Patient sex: M
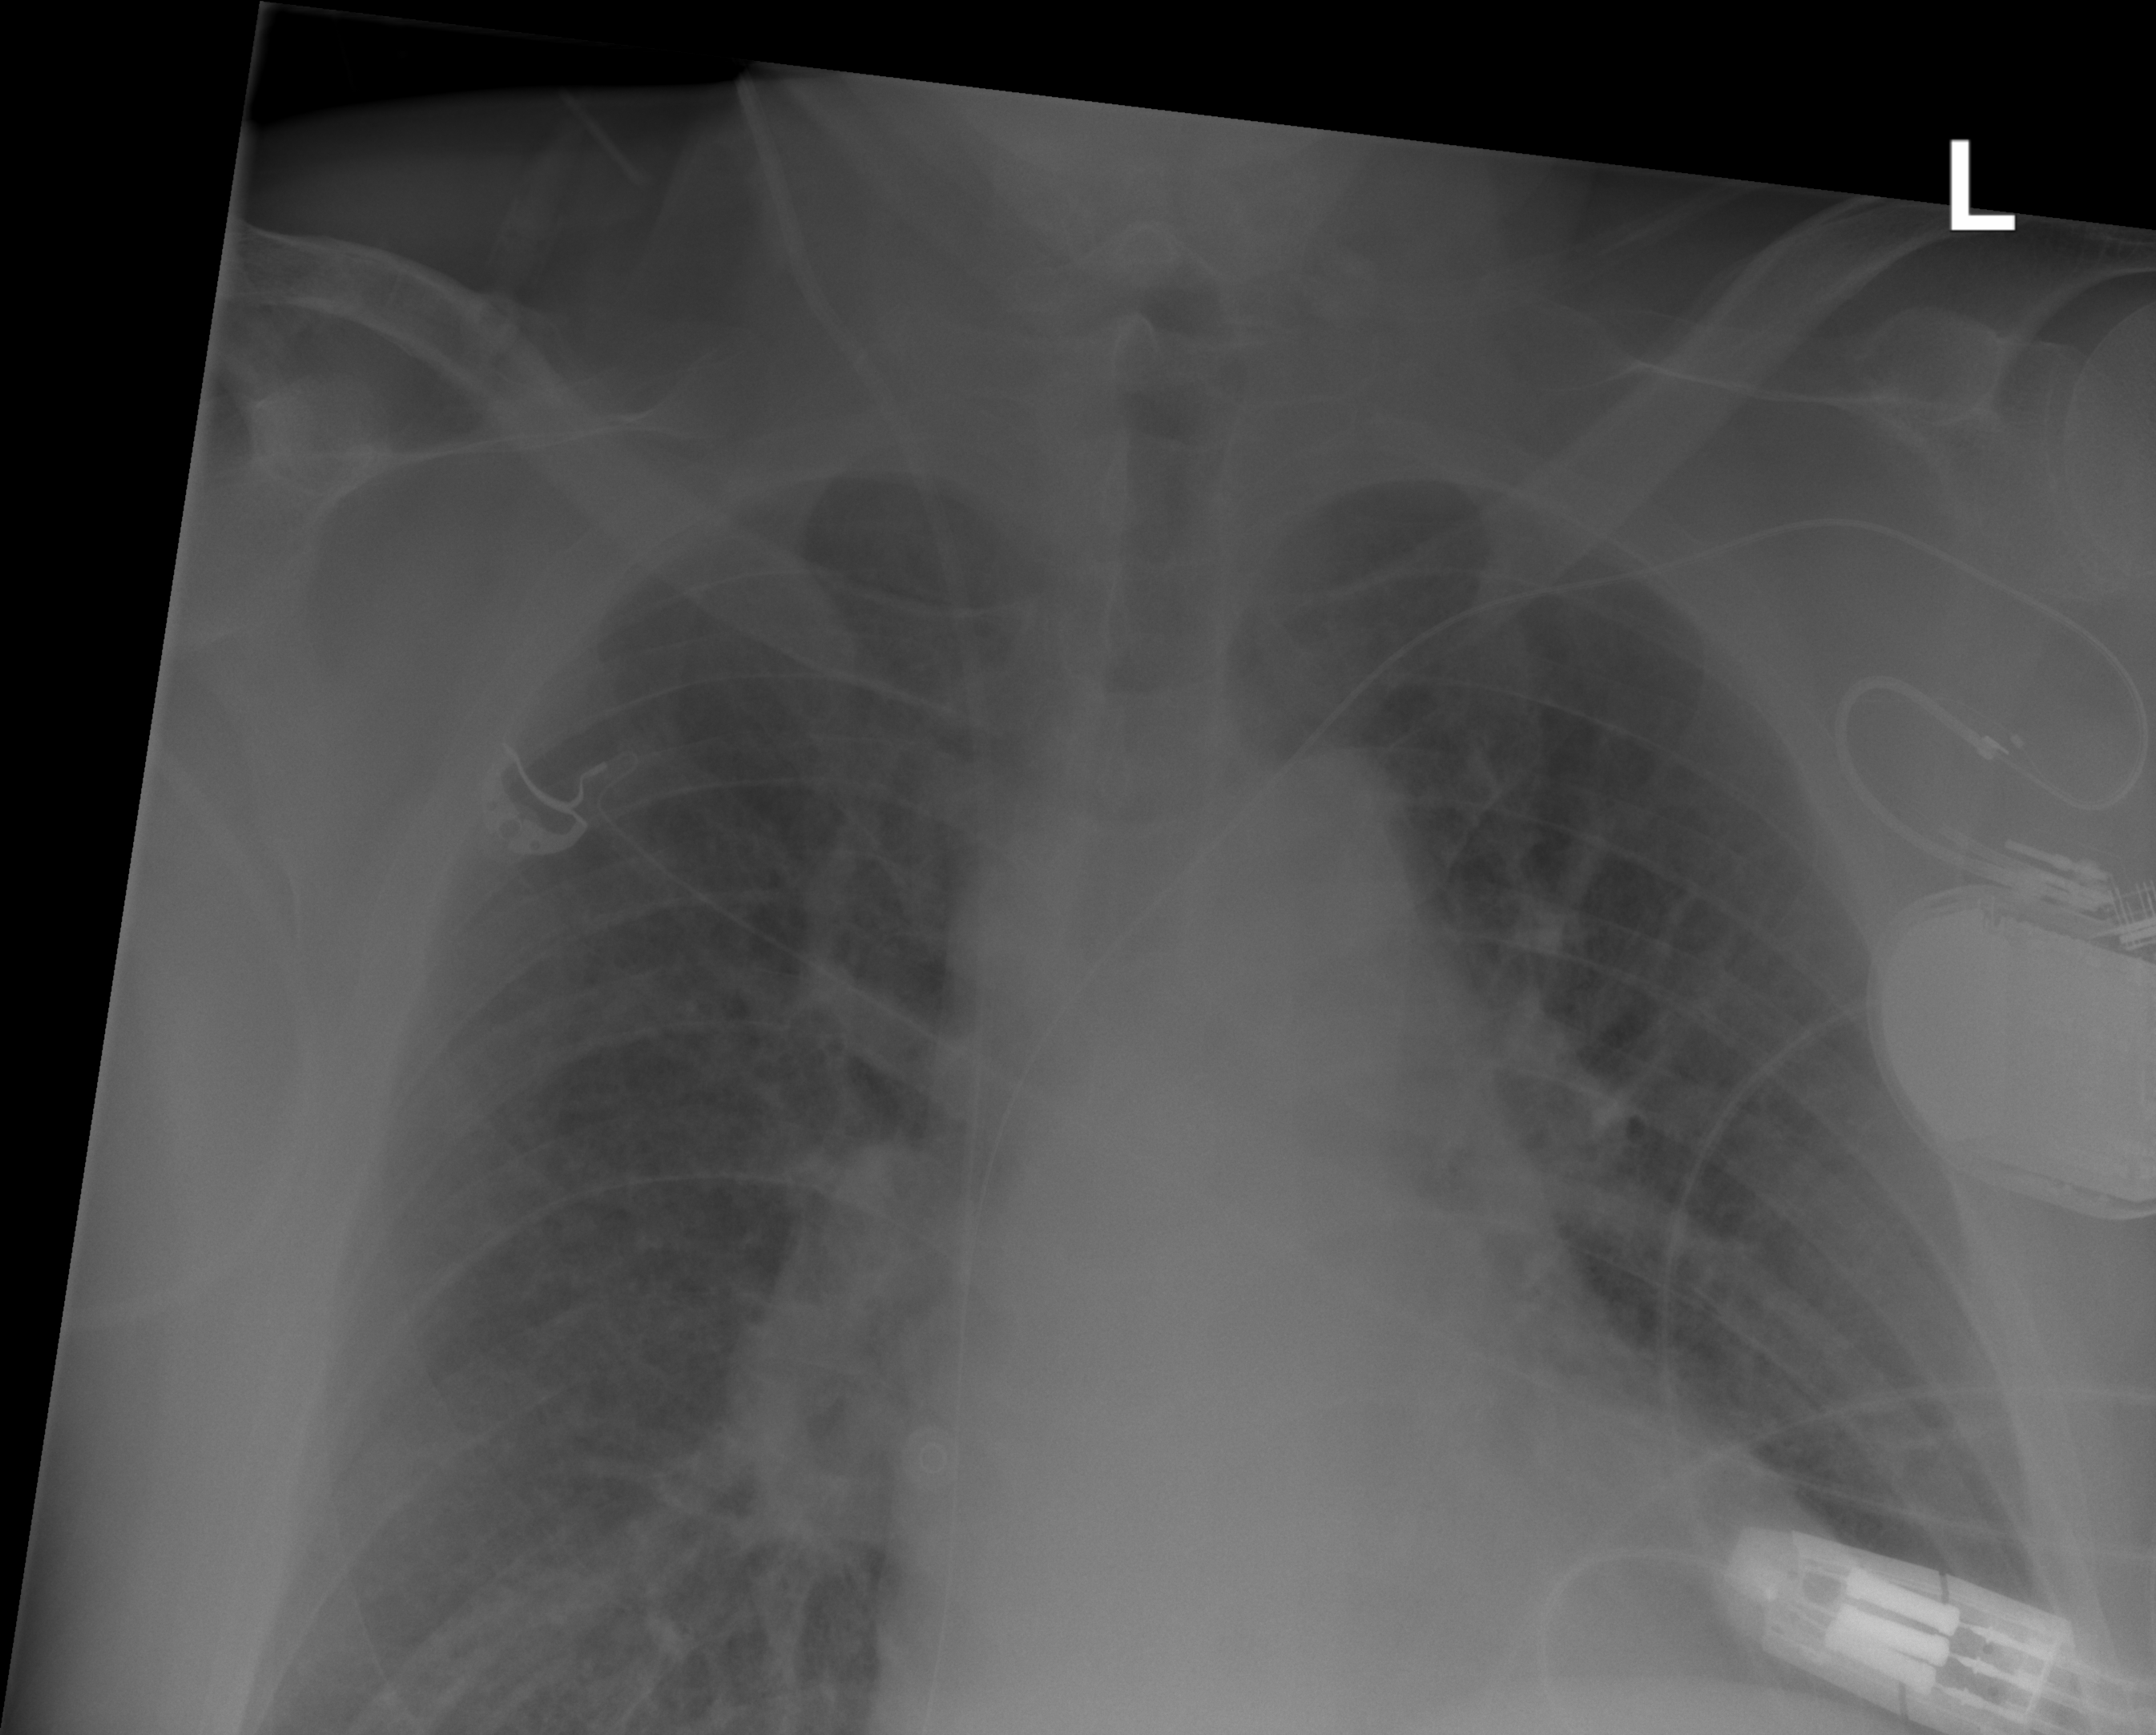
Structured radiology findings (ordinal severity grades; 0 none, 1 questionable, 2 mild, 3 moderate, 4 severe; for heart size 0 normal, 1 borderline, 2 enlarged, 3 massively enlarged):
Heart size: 2
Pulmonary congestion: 2
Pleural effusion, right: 0
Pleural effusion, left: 0
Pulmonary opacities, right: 0
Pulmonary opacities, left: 0
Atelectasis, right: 0
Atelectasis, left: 0